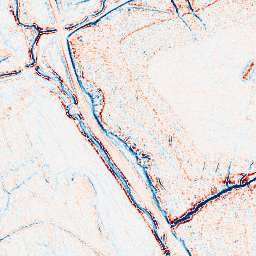
Category: edge_preserving
Decomposition family: anisotropic_diffusion
Decomposition parameters: iterations: 20
kappa: 100
gamma: 0.05
Upsampling method: sinc_blackman
Upsampling parameters: scale: 4
kernel_size: 16
Upsampling scale: 4